Question: How could I make the effect of below picture with HTML, CSS using the the bootstrap framework?
I need two adjacent divs with trapezoid shape (or separated by a diagonal line). Both need to have a border.

<URL>
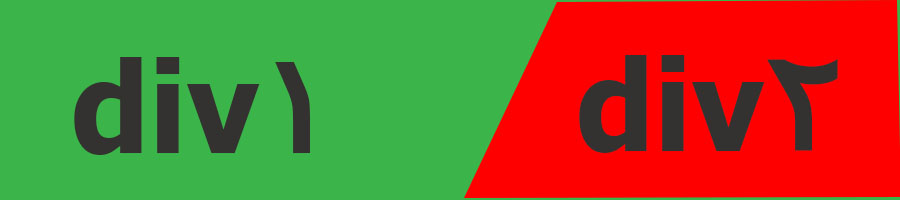
Answer: You can do this by drawing a shape in CSS.
<URL>
You can draw such a triangle in CSS by playing with different borders (top, right, bottom left) of an element that has zero width.
Example: <URL>
In the example below I use the pseudo element ':after' for this effect:
'''
/* Apply styles to both DIVs */
.container > div {
width: 50%;
float:left;
font-weight: bold;
padding-left: 10px;
/* include padding in the height/width */
box-sizing: border-box;
margin: 0;
}
.container {
/* One way to make the DIV height extend to full heihgt of 'float:left' DIVs inside it. Not the only way */
clear: both;
}
.container div:first-child {
background: #66ff66;
/* The triangle will be position:absolute, so it requires a 'position:relative' parent */
position: relative;
/* We are drawing a full rectangle later, so we hide the rest of it */
overflow: hidden;
}
.container div:last-child {
background: #ff6666;
}
.container div:first-child:after {
position: absolute;
display: block;
content: ' ';
padding: inherit;
box-sizing: border-box;
/* Change below units (you can use px not just em)
to make the line become at different angles */
border-top: 1.3em solid transparent;
border-bottom: 1.3em solid transparent;
border-right: 1.3em solid #ff6666;
right: 0;
top: 0;
}
'''
'''
<div class="container">
<div>div1</div>
<div>div2</div>
</div>
'''
## Update
But as you indicated in the comment, you wanted a different answer that uses div2 for the triangle, so here you are:
'''
/* Apply styles to both DIVs */
.container > div {
width: 50%;
float:left;
font-weight: bold;
/* include padding in the height/width */
box-sizing: border-box;
margin: 0;
}
.container {
/* One way to make the DIV height extend to full heihgt of 'float:left' DIVs inside it. Not the only way */
clear: both;
}
.container div:first-child {
background: #66ff66;
padding-left: 10px;
}
.container div:last-child {
background: #ff6666;
position: relative;
padding-left: 1.3em;
}
.container div:last-child:before {
position: absolute;
content: '';.
width: 0;
height: 0;
box-sizing: border-box;
/* Change below units (you can use px not just em)
to make the line become at different angles */
border-top: 1.3em solid #66ff66;
border-bottom: 1.3em solid transparent;
border-right: 1.3em solid transparent;
top: 0;
left: 0;
}
'''
'''
<div class="container">
<div>div1</div>
<div>div2</div>
</div>
'''
## Update 2
The picture you showed in comments also included real borders. This requires changing the approach. The new approach still uses ':before', but adds border to it, and rotates it 45 degrees.
The idea is based on an example from: <URL>
To imagine it:
<URL>
Here's the code:
'''
/* Apply styles to both DIVs */
.container > div {
width: 50%;
float:left;
font-weight: bold;
/* include padding in the height/width */
box-sizing: border-box;
margin: 0;
}
.container {
/* One way to make the DIV height extend to full heihgt of 'float:left' DIVs inside it. Not the only way */
clear: both;
}
.container div:first-child {
background: #66ff66;
padding-left: 10px;
border: 1px solid;
border-right: none;
}
/*
The following assumes diemnsions 1.3em * 1.3em
Your real case can change the number
*/
.container div:last-child {
background: #ff6666;
position: relative;
border: 1px solid;
border-left: none;
padding-left: calc(1.5 * 1.3em);
overflow: hidden;
}
.container div:last-child:before {
position: absolute;
content: '';
width: calc(2 * 1.3em);
height: calc(2 * 1.3em);
box-sizing: border-box;
background: #66ff66;
border: 1px solid ;
transform:rotate(45deg);
margin-top: -1.3em;
margin-left: -1.3em;
left: 0;
top: 0;
}
'''
'''
<div class="container">
<div>div1</div>
<div>div2</div>
</div>
'''